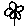
Label: flower